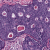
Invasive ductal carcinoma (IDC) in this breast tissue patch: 0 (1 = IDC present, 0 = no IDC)